Question: My pom file:
'''
<?xml version="1.0" encoding="UTF-8"?>
<project xmlns="http://maven.apache.org/POM/4.0.0" xmlns:xsi="http://www.w3.org/2001/XMLSchema-instance" xsi:schemaLocation="http://maven.apache.org/POM/4.0.0 http://maven.apache.org/xsd/maven-4.0.0.xsd">
<modelVersion>4.0.0</modelVersion>
<groupId>pl.xx</groupId>
<artifactId>kwestionariusz</artifactId>
<version>1.0</version>
<packaging>jar</packaging>
<dependencies>
<dependency>
<groupId>org.hibernate</groupId>
<artifactId>hibernate-entitymanager</artifactId>
<version>4.3.1.Final</version>
</dependency>
<dependency>
<groupId>org.postgresql</groupId>
<artifactId>postgresql</artifactId>
<version>9.4-1201-jdbc41</version>
</dependency>
<dependency>
<groupId>unknown.binary</groupId>
<artifactId>postgresql-9.2-1002.jdbc4</artifactId>
<version>SNAPSHOT</version>
</dependency>
<dependency>
<groupId>org.springframework</groupId>
<artifactId>spring-context</artifactId>
<version>4.1.6.RELEASE</version>
</dependency>
<dependency>
<groupId>org.springframework</groupId>
<artifactId>spring-tx</artifactId>
<version>4.1.6.RELEASE</version>
</dependency>
<dependency>
<groupId>org.springframework</groupId>
<artifactId>spring-orm</artifactId>
<version>4.1.6.RELEASE</version>
</dependency>
<dependency>
<groupId>junit</groupId>
<artifactId>junit</artifactId>
<version>4.10</version>
<scope>test</scope>
</dependency>
</dependencies>
<properties>
<project.build.sourceEncoding>UTF-8</project.build.sourceEncoding>
<maven.compiler.source>1.7</maven.compiler.source>
<maven.compiler.target>1.7</maven.compiler.target>
</properties>
<build>
<plugins>
<plugin>
<groupId>org.apache.maven.plugins</groupId>
<artifactId>maven-jar-plugin</artifactId>
<configuration>
<archive>
<manifest>
<mainClass>pl.xx.kwestionariusz.gui.Kwestionariusz</mainClass>
</manifest>
</archive>
</configuration>
</plugin>
</plugins>
</build>
<repositories>
<repository>
<id>unknown-jars-temp-repo</id>
<name>A temporary repository created by NetBeans for libraries and jars it could not identify. Please replace the dependencies in this repository with correct ones and delete this repository.</name>
<url>file:${project.basedir}/lib</url>
</repository>
</repositories>
</project>
'''
error that I am getting when I try to run it via cmd:
'''
\NetBeansProjects\kwestionariusz\target>java -jar kwestionariusz-1.0.jar
Exception in thread "AWT-EventQueue-0" java.lang.NoClassDefFoundError: org/hiber
nate/service/ServiceRegistry
at pl.xx.kwestionariusz.dao.ListaZainteresowanDao.wyszukajZaintereso
wania(ListaZainteresowanDao.java:31)
at pl.xx.kwestionariusz.gui.Kwestionariusz$2.<init>(Kwestionariusz.j
ava:110)
at pl.xx.kwestionariusz.gui.Kwestionariusz.initComponents(Kwestionar
iusz.java:106)
at pl.xx.kwestionariusz.gui.Kwestionariusz.<init>(Kwestionariusz.jav
a:33)
at pl.xx.kwestionariusz.gui.Kwestionariusz$5.run(Kwestionariusz.java
:275)
at java.awt.event.InvocationEvent.dispatch(Unknown Source)
at java.awt.EventQueue.dispatchEventImpl(Unknown Source)
at java.awt.EventQueue.access$500(Unknown Source)
at java.awt.EventQueue$3.run(Unknown Source)
at java.awt.EventQueue$3.run(Unknown Source)
at java.security.AccessController.doPrivileged(Native Method)
at java.security.ProtectionDomain$1.doIntersectionPrivilege(Unknown Sour
ce)
at java.awt.EventQueue.dispatchEvent(Unknown Source)
at java.awt.EventDispatchThread.pumpOneEventForFilters(Unknown Source)
at java.awt.EventDispatchThread.pumpEventsForFilter(Unknown Source)
at java.awt.EventDispatchThread.pumpEventsForHierarchy(Unknown Source)
at java.awt.EventDispatchThread.pumpEvents(Unknown Source)
at java.awt.EventDispatchThread.pumpEvents(Unknown Source)
at java.awt.EventDispatchThread.run(Unknown Source)
Caused by: java.lang.ClassNotFoundException: org.hibernate.service.ServiceRegist
ry
at java.net.URLClassLoader.findClass(Unknown Source)
at java.lang.ClassLoader.loadClass(Unknown Source)
at sun.misc.Launcher$AppClassLoader.loadClass(Unknown Source)
at java.lang.ClassLoader.loadClass(Unknown Source)
... 19 more
'''

What do I have to add to pom file to make this project executable? It works when I compile and run it in netbeans but doesnt work when I try to use jar file.
@edit
still no solution
@edit
im starting bounty..
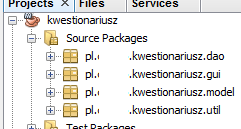
Answer: Your problem is the classpath. What you specify in .pom file are only the dependencies needed to build the project. However actually running the resulting .jar is another matter, and .pom has no power there.
It works in NetBeans IDE, because as any good IDE it keeps track of dependencies you added to the project and adds them to classpath when trying to run. Your cmd command does not replicate that.
There are two solutions to this problem:
- '-cp'-
Solution number two sounds much better in theory, and can be achieved in Maven with (for example) <URL>
Configuration of 'Maven Shade Plugin' from one of my projects:
'''
<plugin>
<groupId>org.apache.maven.plugins</groupId>
<artifactId>maven-shade-plugin</artifactId>
<version>2.1</version>
<executions>
<execution>
<phase>package</phase>
<goals>
<goal>shade</goal>
</goals>
<configuration>
<transformers>
<transformer implementation="org.apache.maven.plugins.shade.resource.ManifestResourceTransformer">
<manifestEntries>
<Main-Class>my.package.tree.Main</Main-Class>
</manifestEntries>
</transformer>
</transformers>
<filters>
<filter>
<!-- Exclude files that sign a jar (one or multiple of the dependencies).
One may not repack a signed jar without this, or you will get a SecurityException
at program start. -->
<artifact>*:*</artifact>
<excludes>
<exclude>META-INF/*.SF</exclude>
<exclude>META-INF/*.RSA</exclude>
<exclude>META-INF/*.INF</exclude> <!-- This one may not be required -->
</excludes>
</filter>
</filters>
</configuration>
</execution>
</executions>
</plugin>
'''